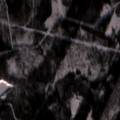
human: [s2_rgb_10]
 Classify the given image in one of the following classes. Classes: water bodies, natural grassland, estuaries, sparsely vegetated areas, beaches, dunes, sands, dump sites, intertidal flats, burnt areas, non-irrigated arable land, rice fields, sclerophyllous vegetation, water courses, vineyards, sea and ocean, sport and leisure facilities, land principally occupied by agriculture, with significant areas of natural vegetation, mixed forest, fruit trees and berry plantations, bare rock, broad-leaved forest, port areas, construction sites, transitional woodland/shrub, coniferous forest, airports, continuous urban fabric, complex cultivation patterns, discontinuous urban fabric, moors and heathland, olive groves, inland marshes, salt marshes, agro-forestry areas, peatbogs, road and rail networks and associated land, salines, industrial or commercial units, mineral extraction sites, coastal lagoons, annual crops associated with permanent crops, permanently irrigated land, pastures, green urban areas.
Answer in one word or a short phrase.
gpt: mixed forest, transitional woodland/shrub